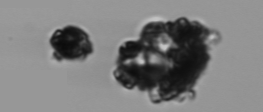
Label: Delphineis